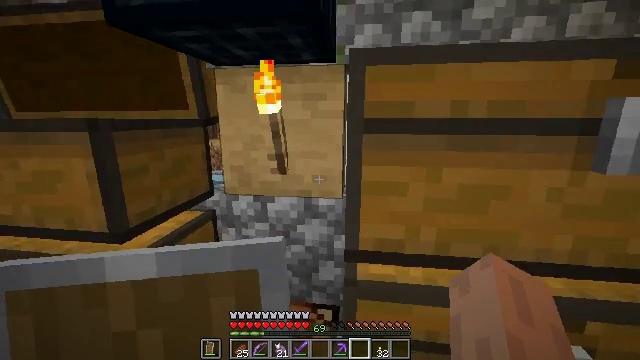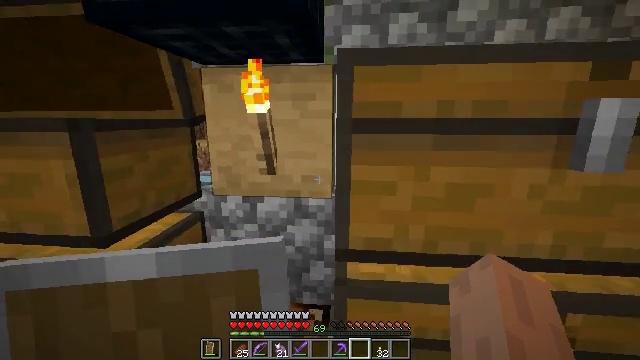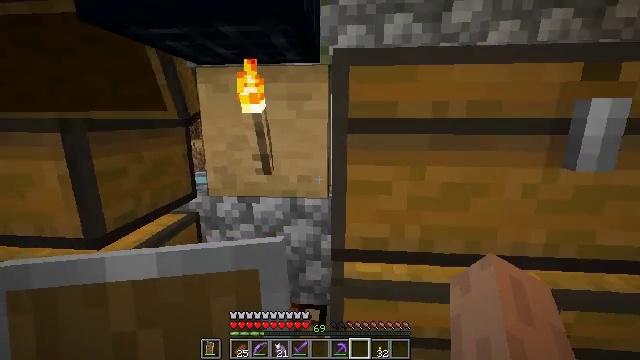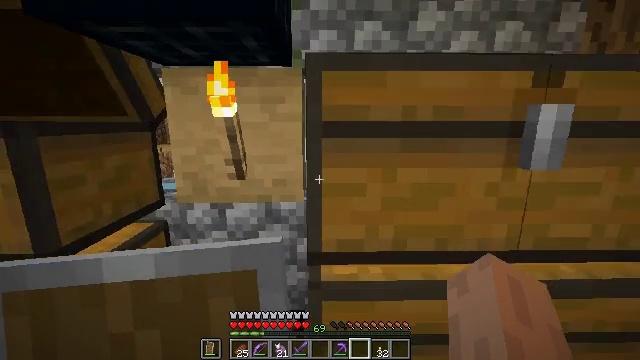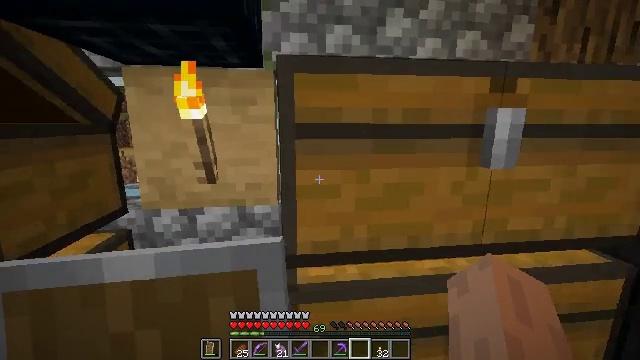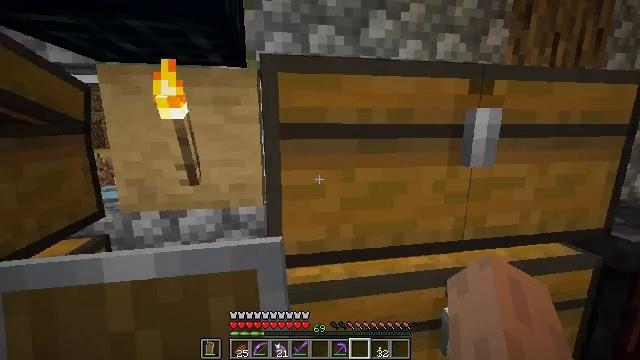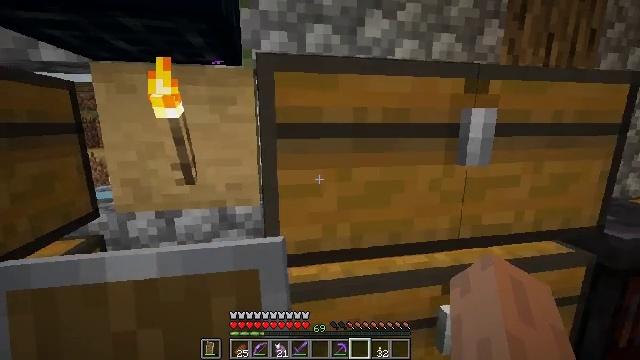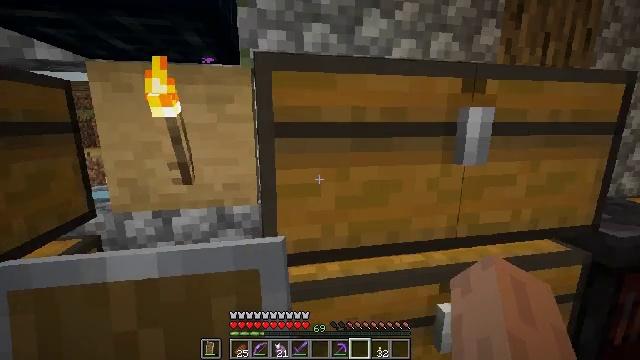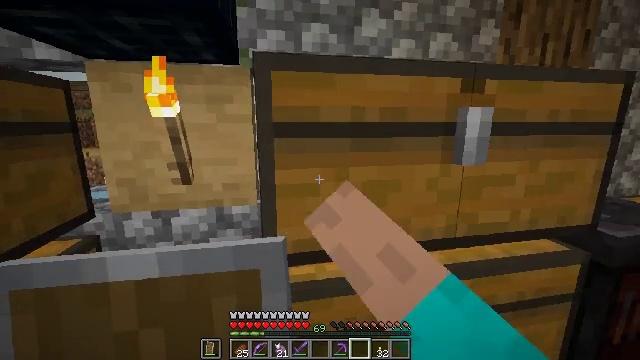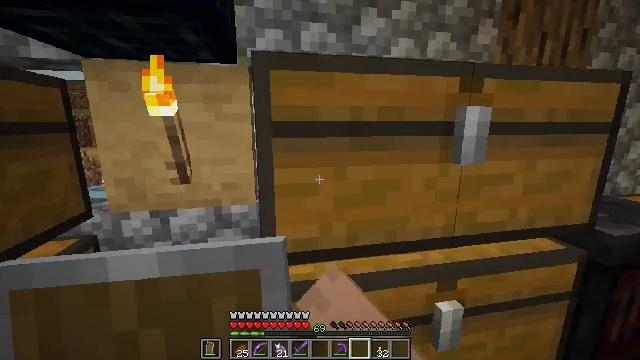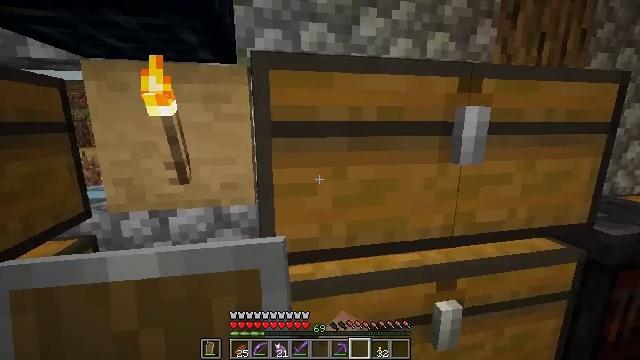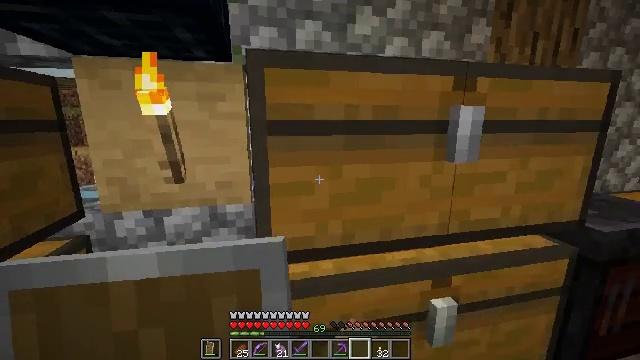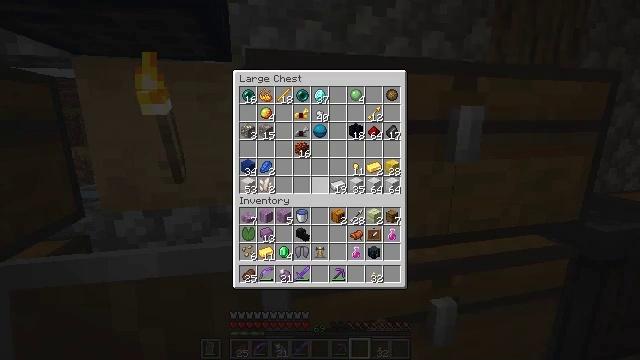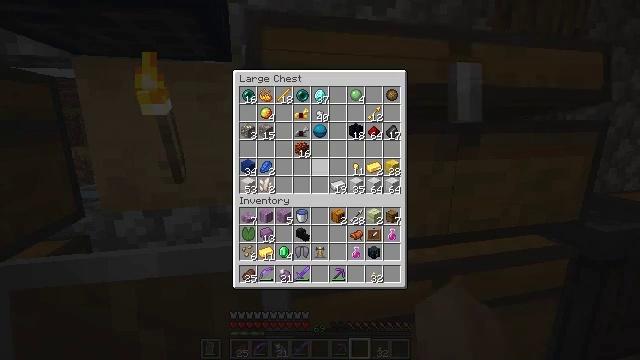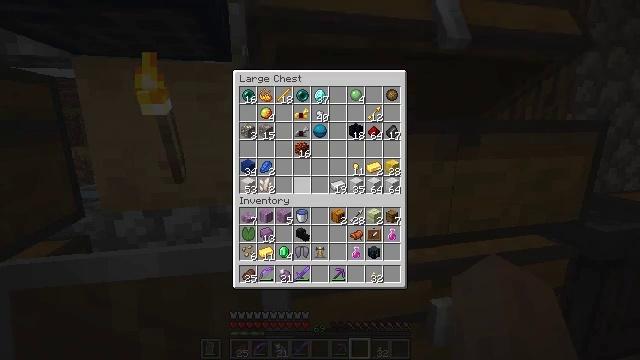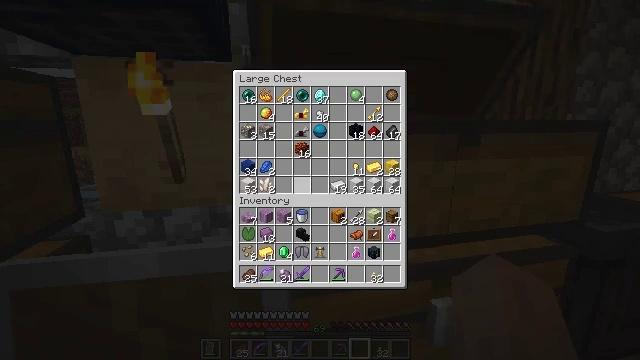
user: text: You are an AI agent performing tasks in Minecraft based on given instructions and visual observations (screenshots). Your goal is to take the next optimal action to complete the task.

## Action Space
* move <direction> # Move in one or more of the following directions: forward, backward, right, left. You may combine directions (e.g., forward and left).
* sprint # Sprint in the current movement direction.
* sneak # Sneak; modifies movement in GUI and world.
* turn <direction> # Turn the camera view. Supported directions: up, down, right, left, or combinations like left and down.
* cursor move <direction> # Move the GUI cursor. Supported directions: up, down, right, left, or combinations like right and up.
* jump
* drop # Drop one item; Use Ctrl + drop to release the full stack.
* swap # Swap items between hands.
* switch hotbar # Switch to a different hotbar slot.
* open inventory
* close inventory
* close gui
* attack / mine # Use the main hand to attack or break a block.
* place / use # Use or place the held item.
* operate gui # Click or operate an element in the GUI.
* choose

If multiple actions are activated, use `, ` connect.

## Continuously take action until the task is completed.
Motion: motion action
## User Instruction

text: Interact with the crafting table to craft a shulker box.
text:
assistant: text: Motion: turn right
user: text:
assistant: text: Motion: no_op
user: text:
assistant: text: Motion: turn right
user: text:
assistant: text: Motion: turn right
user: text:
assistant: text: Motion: turn right
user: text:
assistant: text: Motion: no_op
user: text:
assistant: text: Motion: use / place
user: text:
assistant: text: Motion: use / place
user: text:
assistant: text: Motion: use / place
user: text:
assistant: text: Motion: no_op
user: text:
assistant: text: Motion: no_op
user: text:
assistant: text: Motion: no_op
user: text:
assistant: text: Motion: turn left
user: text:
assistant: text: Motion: no_op
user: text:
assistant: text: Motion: no_op
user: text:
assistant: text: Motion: no_op
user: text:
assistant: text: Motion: turn right
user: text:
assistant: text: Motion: turn right
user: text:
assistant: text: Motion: no_op
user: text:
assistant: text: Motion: no_op
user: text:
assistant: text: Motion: no_op
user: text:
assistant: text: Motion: no_op
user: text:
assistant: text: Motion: no_op
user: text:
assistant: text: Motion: no_op
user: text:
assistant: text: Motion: no_op
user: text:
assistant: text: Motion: open inventory
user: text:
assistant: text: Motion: turn down, open inventory
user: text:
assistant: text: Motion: turn down
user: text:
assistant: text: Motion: turn down
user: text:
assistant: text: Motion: turn right and down